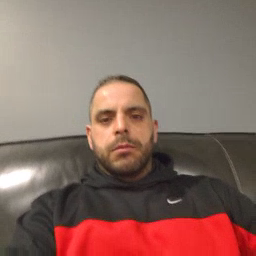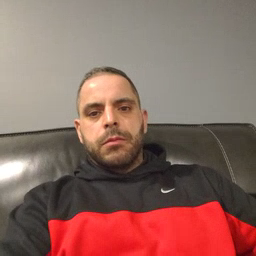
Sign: store